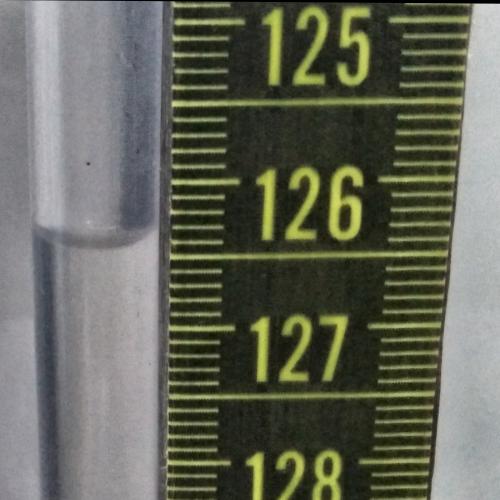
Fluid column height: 126.4 cm